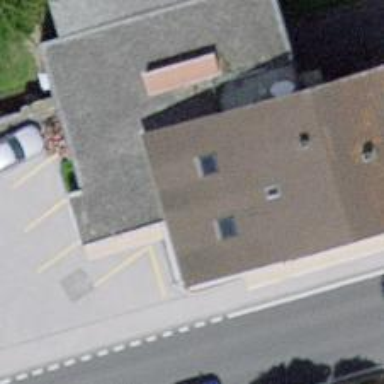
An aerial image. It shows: Clothing store.